Interaction volume radius: 10 \u00c5
Interaction volume height: 15 \u00c5
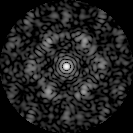
Disorder parameter: 0.6536